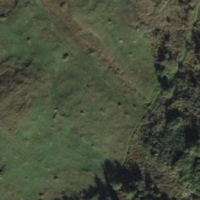
EUNIS habitat code: 24
Species observed at this site:
Brenthis ino